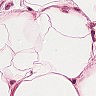
Metastatic tissue present: no